Question: In this D3 diagram, the circles are filled with radial gradients, and changing opacity is used for fading in and fading out:

'''
var width = 400,
height = 400,
padding = 1.5, // separation between same-color nodes
clusterPadding = 6, // separation between different-color nodes
maxRadius = 12;
var n = 200, // total number of nodes
m = 10; // number of distinct clusters
var color = d3.scale.category10()
.domain(d3.range(m));
// The largest node for each cluster.
var clusters = new Array(m);
var nodes = d3.range(n).map(function() {
var i = Math.floor(Math.random() * m),
r = Math.sqrt((i + 1) / m * -Math.log(Math.random())) * maxRadius,
d = {cluster: i, radius: r};
if (!clusters[i] || (r > clusters[i].radius)) clusters[i] = d;
return d;
});
// Use the pack layout to initialize node positions.
d3.layout.pack()
.sort(null)
.size([width, height])
.children(function(d) { return d.values; })
.value(function(d) { return d.radius * d.radius; })
.nodes({values: d3.nest()
.key(function(d) { return d.cluster; })
.entries(nodes)
});
var force = d3.layout.force()
.nodes(nodes)
.size([width, height])
.gravity(.02)
.charge(0)
.on("tick", tick)
.start();
var svg = d3.select("body").append("svg")
.attr("width", width)
.attr("height", height);
var grads = svg.append("defs").selectAll("radialGradient")
.data(nodes)
.enter()
.append("radialGradient")
.attr("gradientUnits", "objectBoundingBox")
.attr("cx", 0)
.attr("cy", 0)
.attr("r", "100%")
.attr("id", function(d, i) { return "grad" + i; });
grads.append("stop")
.attr("offset", "0%")
.style("stop-color", "white");
grads.append("stop")
.attr("offset", "100%")
.style("stop-color", function(d) { return color(d.cluster); });
var node = svg.selectAll("circle")
.data(nodes)
.enter()
.append("circle")
.style("fill", function(d, i) {
return "url(#grad" + i + ")";
})
// .style("fill", function(d) { return color(d.cluster); })
.call(force.drag)
.on("mouseover", fade(.1))
.on("mouseout", fade(1));
node.transition()
.duration(750)
.delay(function(d, i) { return i * 5; })
.attrTween("r", function(d) {
var i = d3.interpolate(0, d.radius);
return function(t) { return d.radius = i(t); };
});
function fade(opacity) {
return function(d) {
node.transition().duration(1000)
.style("fill-opacity", function(o) {
return isSameCluster(d, o) ? 1 : opacity;
})
.style("stroke-opacity", function(o) {
return isSameCluster(d, o) ? 1 : opacity;
});
};
};
function isSameCluster(a, b) {
return a.cluster == b.cluster;
};
function tick(e) {
node
.each(cluster(10 * e.alpha * e.alpha))
.each(collide(.5))
.attr("cx", function(d) { return d.x; })
.attr("cy", function(d) { return d.y; });
}
// Move d to be adjacent to the cluster node.
function cluster(alpha) {
return function(d) {
var cluster = clusters[d.cluster];
if (cluster === d) return;
var x = d.x - cluster.x,
y = d.y - cluster.y,
l = Math.sqrt(x * x + y * y),
r = d.radius + cluster.radius;
if (l != r) {
l = (l - r) / l * alpha;
d.x -= x *= l;
d.y -= y *= l;
cluster.x += x;
cluster.y += y;
}
};
}
// Resolves collisions between d and all other circles.
function collide(alpha) {
var quadtree = d3.geom.quadtree(nodes);
return function(d) {
var r = d.radius + maxRadius + Math.max(padding, clusterPadding),
nx1 = d.x - r,
nx2 = d.x + r,
ny1 = d.y - r,
ny2 = d.y + r;
quadtree.visit(function(quad, x1, y1, x2, y2) {
if (quad.point && (quad.point !== d)) {
var x = d.x - quad.point.x,
y = d.y - quad.point.y,
l = Math.sqrt(x * x + y * y),
r = d.radius + quad.point.radius +
(d.cluster === quad.point.cluster ? padding : clusterPadding);
if (l < r) {
l = (l - r) / l * alpha;
d.x -= x *= l;
d.y -= y *= l;
quad.point.x += x;
quad.point.y += y;
}
}
return x1 > nx2 || x2 < nx1 || y1 > ny2 || y2 < ny1;
});
};
}
'''
'''
<script src="https://cdnjs.cloudflare.com/ajax/libs/d3/3.4.11/d3.min.js"></script>
'''
(<URL>
How to use color for fading in and fading out, instead of opacity? For example, let say we want to make all circles gray while in "faded out" state", and bring them back to their original color in their "normal state"? You can't just transition the 'fill' property as a color value, because the 'fill' is a URL reference to a '<radialGradient>' element.
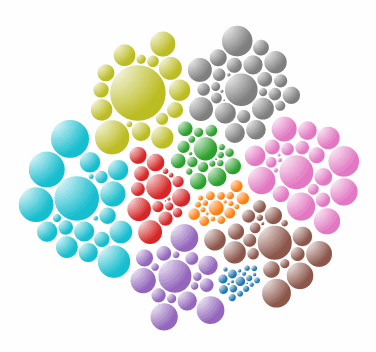
Answer: If you were using solid color fills, it would be straightforward to transition them to gray and then back to color -- just use the d3 transition of the 'fill' property instead of the 'fill-opacity' and 'stroke-opacity' properties.
However, the colors in this case aren't actually associated with the elements in your selection. Instead, they are specified within the '<stop>' elements of the '<radialGradient>' created for each category. (Actually, they are currently created for each individual circle -- see my note below.) Therefore, you need to select these elements to transition the stop colors.
Because you're transitioning all elements in a given category at the same time, you wouldn't need to create additional gradient elements -- you just need a way to select the gradients associated with those categories, and transition them.
Here's your original code for creating the gradient elements, and referencing them to color the circles:
'''
var grads = svg.append("defs").selectAll("radialGradient")
.data(nodes)
.enter()
.append("radialGradient")
.attr("gradientUnits", "objectBoundingBox")
.attr("cx", 0)
.attr("cy", 0)
.attr("r", "100%")
.attr("id", function(d, i) { return "grad" + i; });
grads.append("stop")
.attr("offset", "0%")
.style("stop-color", "white");
grads.append("stop")
.attr("offset", "100%")
.style("stop-color", function(d) { return color(d.cluster); });
var node = svg.selectAll("circle")
.data(nodes)
.enter()
.append("circle")
.style("fill", function(d, i) {
return "url(#grad" + i + ")";
})
.call(force.drag)
.on("mouseover", fade(.1))
.on("mouseout", fade(1));
'''
The 'fade()' function you're currently using generates a separate event handler function for each element, which will then select all the circles and transition them to the specified opacity, or to full opacity, according to whether they are in the same cluster as the circle that received the event:
'''
function fade(opacity) {
return function(d) {
node.transition().duration(1000)
.style("fill-opacity", function(o) {
return isSameCluster(d, o) ? 1 : opacity;
})
.style("stroke-opacity", function(o) {
return isSameCluster(d, o) ? 1 : opacity;
});
};
};
function isSameCluster(a, b) {
return a.cluster == b.cluster;
};
'''
To transition the gradients instead, you need to select the instead of the circles, and check which cluster they are associated with. Since the gradient elements are attached to the same data objects as the nodes, you can reuse the 'isSameCluster()' method. You just need to change the inner function within the 'fade()' method:
'''
function fade(saturation) {
return function(d) {
grads.transition().duration(1000)
.select("stop:last-child") //select the second (colored) stop
.style("stop-color", function(o) {
var c = color(o.cluster);
var hsl = d3.hsl(c);
return isSameCluster(d, o) ?
c :
d3.hsl(hsl.h, hsl.s*saturation, hsl.l);
});
};
};
'''
Some notes:
- In order to select the correct stop element within the gradient, I'm using the ':last-child' pseudoclass. You could also just give the stop elements a normal CSS class when you create them.- To desaturate the color by the specified amount, I'm using <URL>. You'll probably need to create a custom palette with similar saturation values for all colors.- If you want the final value for the fade-out effect to always be an identical gray gradient, you could probably simplify the code quite a bit -- remove all the hsl calculations, and use a boolean parameter instead of a numerical 'saturation' value. Or even just have two functions, one that resets all the colors, without needing to test for which cluster is which, and one that tests for clusters and sets values to gray accordingly.
Working snippet:
'''
var width = 400,
height = 400,
padding = 1.5, // separation between same-color nodes
clusterPadding = 6, // separation between different-color nodes
maxRadius = 12;
var n = 200, // total number of nodes
m = 10; // number of distinct clusters
var color = d3.scale.category20()
.domain(d3.range(m));
// The largest node for each cluster.
var clusters = new Array(m);
var nodes = d3.range(n).map(function() {
var i = Math.floor(Math.random() * m),
r = Math.sqrt((i + 1) / m * -Math.log(Math.random())) * maxRadius,
d = {cluster: i, radius: r};
if (!clusters[i] || (r > clusters[i].radius)) clusters[i] = d;
return d;
});
// Use the pack layout to initialize node positions.
d3.layout.pack()
.sort(null)
.size([width, height])
.children(function(d) { return d.values; })
.value(function(d) { return d.radius * d.radius; })
.nodes({values: d3.nest()
.key(function(d) { return d.cluster; })
.entries(nodes)
});
var force = d3.layout.force()
.nodes(nodes)
.size([width, height])
.gravity(.02)
.charge(0)
.on("tick", tick)
.start();
var svg = d3.select("body").append("svg")
.attr("width", width)
.attr("height", height);
var grads = svg.append("defs").selectAll("radialGradient")
.data(nodes)
.enter()
.append("radialGradient")
.attr("gradientUnits", "objectBoundingBox")
.attr("cx", 0)
.attr("cy", 0)
.attr("r", "100%")
.attr("id", function(d, i) { return "grad" + i; });
grads.append("stop")
.attr("offset", "0%")
.style("stop-color", "white");
grads.append("stop")
.attr("offset", "100%")
.style("stop-color", function(d) { return color(d.cluster); });
var node = svg.selectAll("circle")
.data(nodes)
.enter()
.append("circle")
.style("fill", function(d, i) {
return "url(#grad" + i + ")";
})
// .style("fill", function(d) { return color(d.cluster); })
.call(force.drag)
.on("mouseover", fade(.1))
.on("mouseout", fade(1));
node.transition()
.duration(750)
.delay(function(d, i) { return i * 5; })
.attrTween("r", function(d) {
var i = d3.interpolate(0, d.radius);
return function(t) { return d.radius = i(t); };
});
function fade(saturation) {
return function(d) {
grads.transition().duration(1000)
.select("stop:last-child") //select the second (colored) stop
.style("stop-color", function(o) {
var c = color(o.cluster);
var hsl = d3.hsl(c);
return isSameCluster(d, o) ?
c :
d3.hsl(hsl.h, hsl.s*saturation, hsl.l);
});
};
};
function isSameCluster(a, b) {
return a.cluster == b.cluster;
};
function tick(e) {
node
.each(cluster(10 * e.alpha * e.alpha))
.each(collide(.5))
.attr("cx", function(d) { return d.x; })
.attr("cy", function(d) { return d.y; });
}
// Move d to be adjacent to the cluster node.
function cluster(alpha) {
return function(d) {
var cluster = clusters[d.cluster];
if (cluster === d) return;
var x = d.x - cluster.x,
y = d.y - cluster.y,
l = Math.sqrt(x * x + y * y),
r = d.radius + cluster.radius;
if (l != r) {
l = (l - r) / l * alpha;
d.x -= x *= l;
d.y -= y *= l;
cluster.x += x;
cluster.y += y;
}
};
}
// Resolves collisions between d and all other circles.
function collide(alpha) {
var quadtree = d3.geom.quadtree(nodes);
return function(d) {
var r = d.radius + maxRadius + Math.max(padding, clusterPadding),
nx1 = d.x - r,
nx2 = d.x + r,
ny1 = d.y - r,
ny2 = d.y + r;
quadtree.visit(function(quad, x1, y1, x2, y2) {
if (quad.point && (quad.point !== d)) {
var x = d.x - quad.point.x,
y = d.y - quad.point.y,
l = Math.sqrt(x * x + y * y),
r = d.radius + quad.point.radius +
(d.cluster === quad.point.cluster ? padding : clusterPadding);
if (l < r) {
l = (l - r) / l * alpha;
d.x -= x *= l;
d.y -= y *= l;
quad.point.x += x;
quad.point.y += y;
}
}
return x1 > nx2 || x2 < nx1 || y1 > ny2 || y2 < ny1;
});
};
}
'''
'''
<script src="https://cdnjs.cloudflare.com/ajax/libs/d3/3.4.11/d3.min.js"></script>
'''
---
Currently, you're creating a separate '<radialGradient>' for each circle, when you really only need one gradient per cluster. You could improve the overall performance by using your 'clusters' array as the data for the gradient selection instead of your 'nodes' array. However, you would need to then change the 'id' values for the gradients to be based on the cluster data rather than on the index of the node.
---
Using filters, as suggested by Robert Longson in the comments, would be another option. However, if you wanted a transition effect, you would still need to select the filter elements and transition their attributes. At least for now. When <URL>'.